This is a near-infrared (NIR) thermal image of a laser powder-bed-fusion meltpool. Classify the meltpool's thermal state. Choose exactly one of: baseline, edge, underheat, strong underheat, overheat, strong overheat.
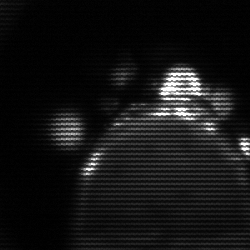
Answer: baseline